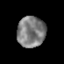
Tissue: prostate
Cell type: Epithelial cells
Senescence score: 0.3256
Nuclear area (px): 854
Mean DAPI intensity: 125.849